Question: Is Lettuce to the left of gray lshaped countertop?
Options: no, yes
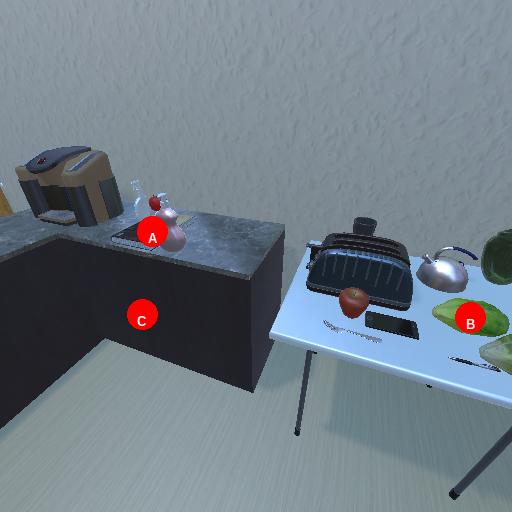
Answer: no